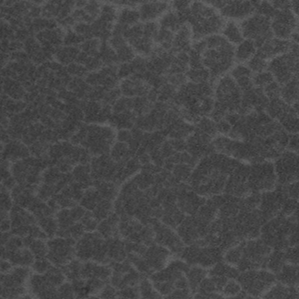
Label: frost